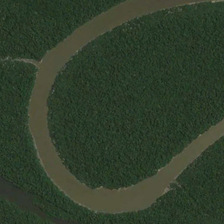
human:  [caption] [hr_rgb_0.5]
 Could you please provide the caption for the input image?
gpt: many green trees are in two sides of a curved gray river .

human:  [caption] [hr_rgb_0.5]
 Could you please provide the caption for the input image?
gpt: many green trees are in two sides of a curved gray river .

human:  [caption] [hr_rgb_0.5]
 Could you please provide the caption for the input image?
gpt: many green trees are in two sides of a curved gray river .

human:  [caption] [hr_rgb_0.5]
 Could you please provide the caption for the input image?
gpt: many green trees are in two sides of a curved gray river .

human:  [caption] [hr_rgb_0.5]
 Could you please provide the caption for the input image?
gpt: many green trees are in two sides of a curved gray river .